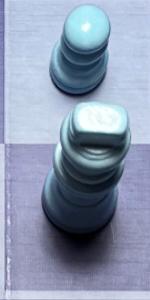
Label: King_White